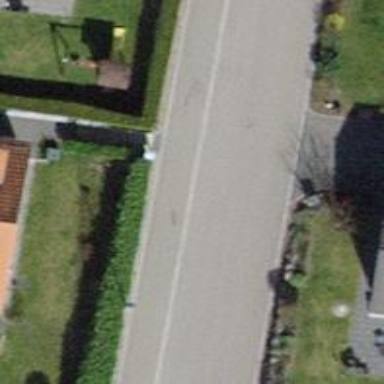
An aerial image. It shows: Road with steps.